Question: I write a program to draw a simple triangle and I use VAO, VBO and GLSL shaders. The result is the following:

But if I enable depth test using:
'''
glEnable(GL_DEPTH_TEST)
'''
nothing appears in the window.
Now I post some code of my program:
'''
float positionData[] = {
-0.8f, -0.8f, 0.0f,
0.8f, -0.8f, 0.0f,
0.0f, 0.8f, 0.0f };
float colorData[] = {
1.0f, 0.0f, 0.0f,
0.0f, 1.0f, 0.0f,
0.0f, 0.0f, 1.0f };
void initVBO()
{
// Create and populate the buffer objects
GLuint vboHandles[2];
glGenBuffers(2, vboHandles);
GLuint positionBufferHandle = vboHandles[0];
GLuint colorBufferHandle = vboHandles[1];
glBindBuffer(GL_ARRAY_BUFFER,positionBufferHandle);
glBufferData(GL_ARRAY_BUFFER,9 * sizeof(float),
positionData,GL_STATIC_DRAW);
glBindBuffer(GL_ARRAY_BUFFER,colorBufferHandle);
glBufferData(GL_ARRAY_BUFFER,9 * sizeof(float),
colorData,GL_STATIC_DRAW);
glGenVertexArrays(1,&vaoHandle);
glBindVertexArray(vaoHandle);
glEnableVertexAttribArray(0);
glEnableVertexAttribArray(1);
glBindBuffer(GL_ARRAY_BUFFER, positionBufferHandle);
glVertexAttribPointer( 0, 3, GL_FLOAT, GL_FALSE, 0, (GLubyte *)NULL );
glBindBuffer(GL_ARRAY_BUFFER, colorBufferHandle);
glVertexAttribPointer( 1, 3, GL_FLOAT, GL_FALSE, 0, (GLubyte *)NULL );
}
void display()
{
glClear(GL_COLOR_BUFFER_BIT);
glBindVertexArray(vaoHandle);
glDrawArrays(GL_TRIANGLES,0,3);
glBindVertexArray(0);
glutSwapBuffers();
}
'''
My question is : why I cannot draw the triangle after enabling depth test?
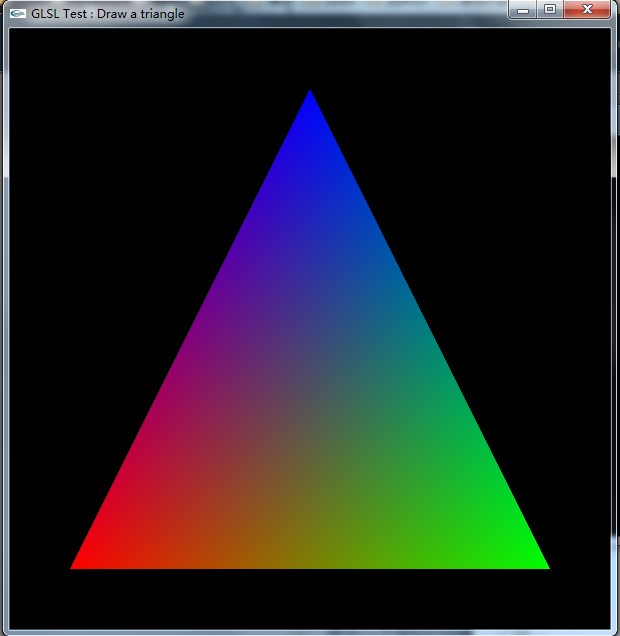
Answer: There are multiple (types of) buffers used when rendering, typically. One is the color buffer, which contains the pixel data in some pixel format (IE: RGB with 8 bits for each color channel). Another typical buffer used is the depth buffer. Depth testing and writing to the depth buffer are two different things. Depth testing checks the depth value from a pixel against the depth value of the associated pixel(s) in the depth buffer and decides whether to accept or reject the pixel/fragment. Depth writing actually writes that value to a buffer, such as the depth buffer.
Your program probably writes to the depth buffer and test the depth buffer, but you never clear out the depth buffer, so it believes that, even though the color buffer has been cleared, that there are already things written to it that are at/in front (or whatever is configured) of the pixels you're trying to write to, so it rejects them.
Clear your depth buffer each frame, typically. You do this by passing the 'GL_DEPTH_BUFFER_BIT' flag to 'glClear'.